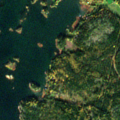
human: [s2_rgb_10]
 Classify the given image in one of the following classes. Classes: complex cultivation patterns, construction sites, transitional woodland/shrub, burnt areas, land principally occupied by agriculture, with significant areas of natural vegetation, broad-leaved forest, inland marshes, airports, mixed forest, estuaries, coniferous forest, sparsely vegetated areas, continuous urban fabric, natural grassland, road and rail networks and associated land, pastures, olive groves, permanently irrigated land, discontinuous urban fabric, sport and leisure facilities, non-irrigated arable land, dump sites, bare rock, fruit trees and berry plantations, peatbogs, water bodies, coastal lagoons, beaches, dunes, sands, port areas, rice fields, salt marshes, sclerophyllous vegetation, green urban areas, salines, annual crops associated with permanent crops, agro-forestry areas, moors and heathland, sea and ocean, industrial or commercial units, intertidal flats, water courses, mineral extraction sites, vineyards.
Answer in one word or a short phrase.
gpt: mixed forest, sea and ocean